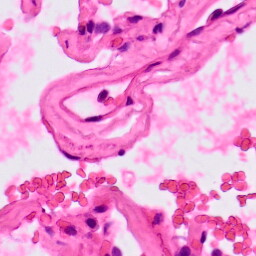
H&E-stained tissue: Lung